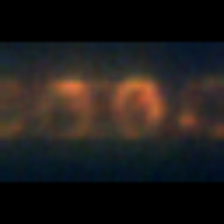
Taxon: Skeletonema
Group: Diatoms